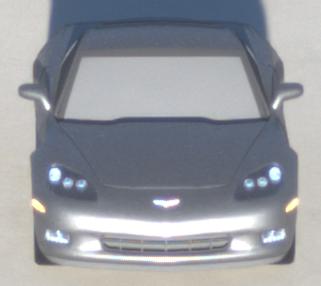
Make: Chevrolet
Model: Corvette Coupé
Detailed model: Corvette (C6) Coupé
Model produced from: 2005/02
Model produced until: 2008/03
Doors: 3
Color: gray
Road condition: dry road
Daytime: sunrise or sunset
Contrast: high contrast